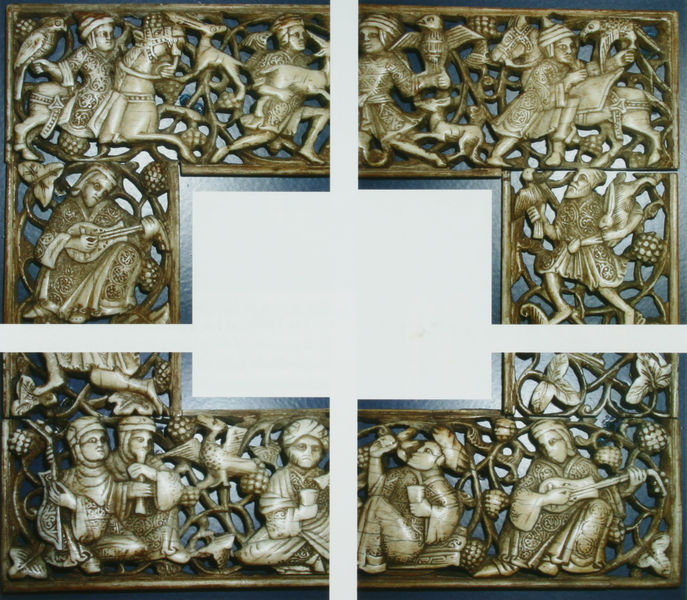
Titel: Ecken (Details) eines Elfenbeinrahmens, fatimidisch, aus Ägypten
Standort: Berlin
Institution: Museum für Islamische Kunst
Schlagwörter: adler, blau, blätter, falke, kampf, mann, umhang, vogel, weiß, menschen, sitzen, bewegung, blumen, braun, fenster, mitte, männer, hund, hunde, tier, tiere, beige, fest, gesellschaft, muster, ornament, feier, trinken, rahmen, instrument, natur, vögel, zweige, gitter, gold, kelch, sitzend, tücher, gewänder, gitarre, instrumente, musik, musiker, pflanze, gotik, pferd, pferde, reiter, hase, hasen, ranken, skulptur, trauben, reiten, ritt, sattel, zügel, relief, bilderrahmen, sofa, rahmung, ente, italien, man, linien, herbst, figuren, kissen, soldaten, wein, floral, musikinstrument, musizieren, ornamente, bronze, plastik, couch, tor, gemustert, becher, vier, buch, kreuz, orient, orientalisch, rechteck, beeren, loch, soldat, helm, ritter, jagd, schnitzerei, buchdeckel, ecken, musterung, flöte, helme, lieder, jäger, mittelalter, krieger, geier, greifvogel, rechteckig, fauna, falkenjagd, laute, lautenspieler, mandoline, traube, weinblätter, harfe, dudelsack, papagei, rösser, rebe, reben, weinranken, fleurs, turban, leier, kunsthandwerk, miniatur, szenen, ziege, bois, fassung, quadrat, viereck, arabien, islam, durchbrochen, flötenspieler, geschnitzt, schnitzwerk, musikant, turbane, elfenbein, elefant, weinreben, michelangelo, schneidersitz, teile, blattranken, reitend, oranment, musikanten, sculpture, falkner, moyen age, naher osten, teir, elfenbeinschnitzerei, indisch, islamistisch, papgei, bas relief, croix, tablette, reliefe, falken, pest, durchbrüche, teiter, ivoire, livre, marbre, gitarrenspieler, soissons, traubenranken, turma, vierreck, nei, médiéval, guitare, raisins, végétaux, chevaliers, nai, religious, cross, religieux, objet, arabischer raum, wood, music